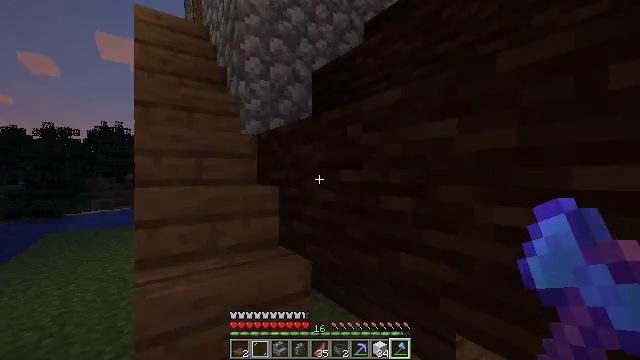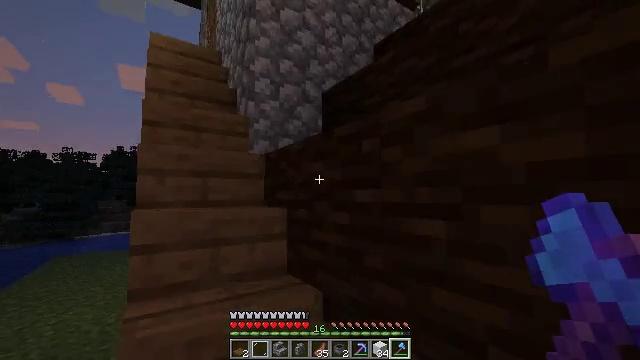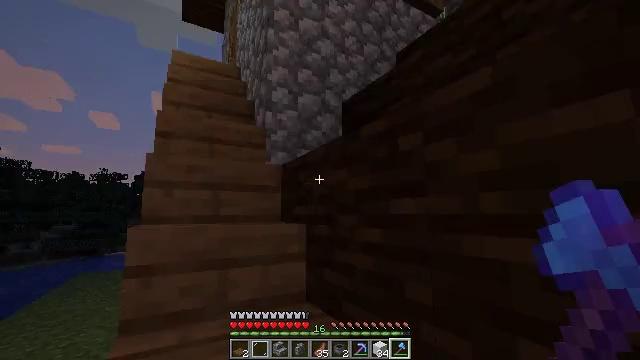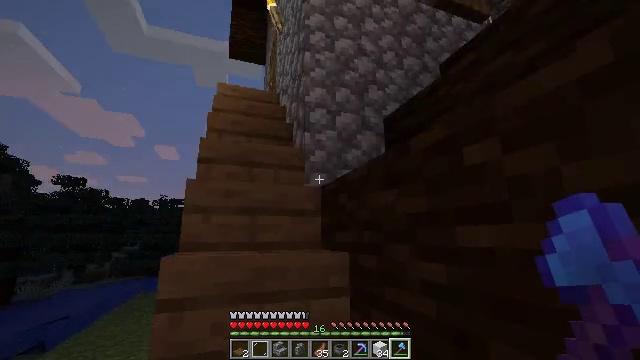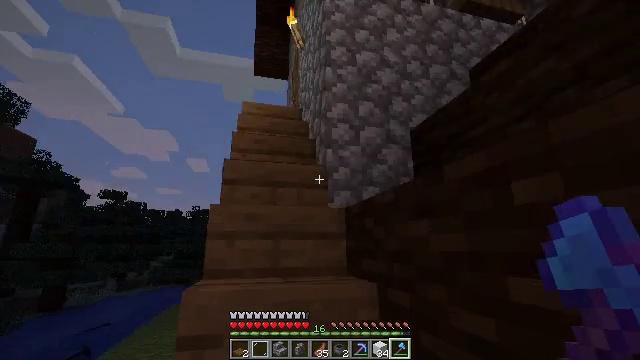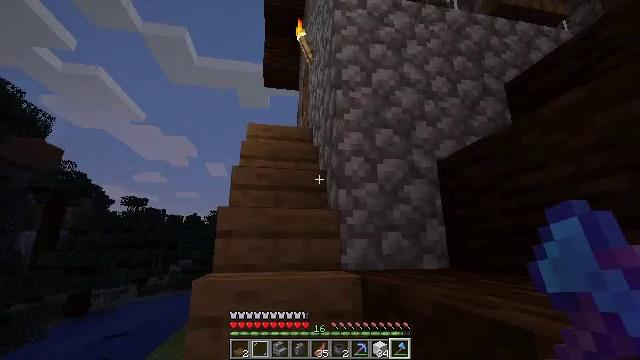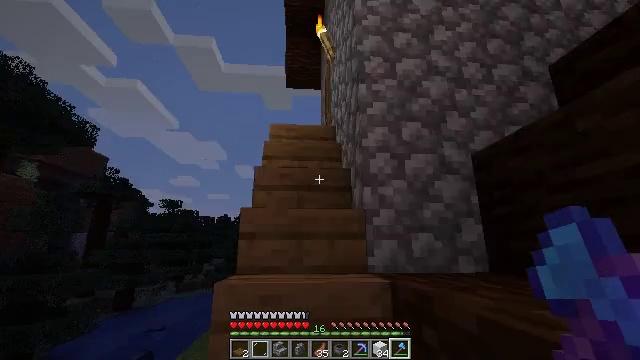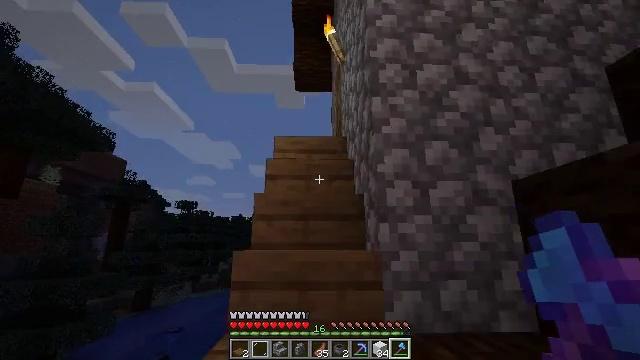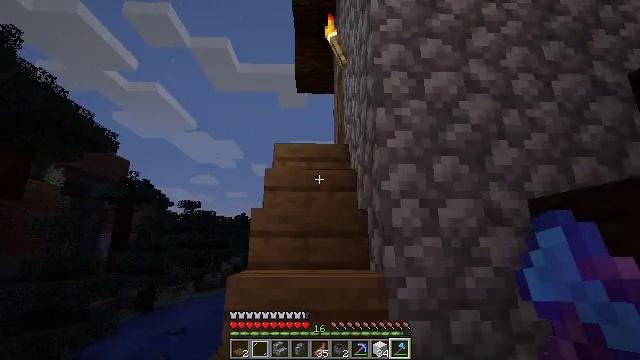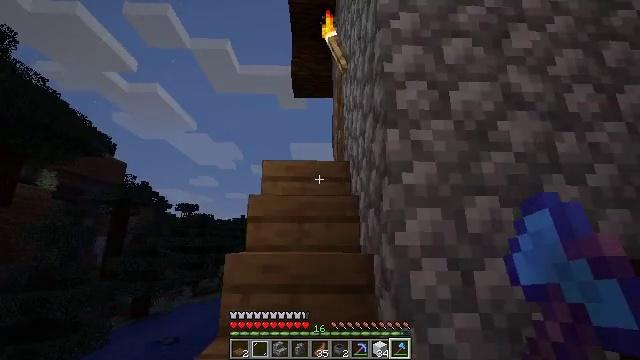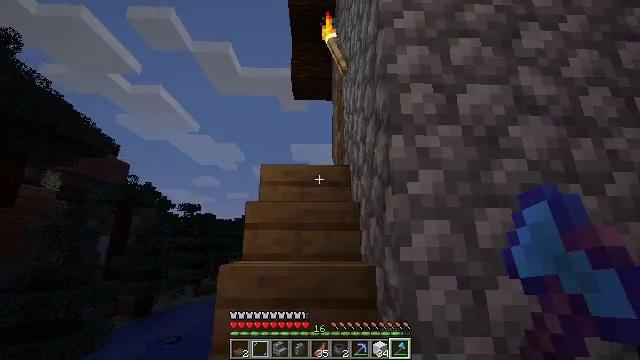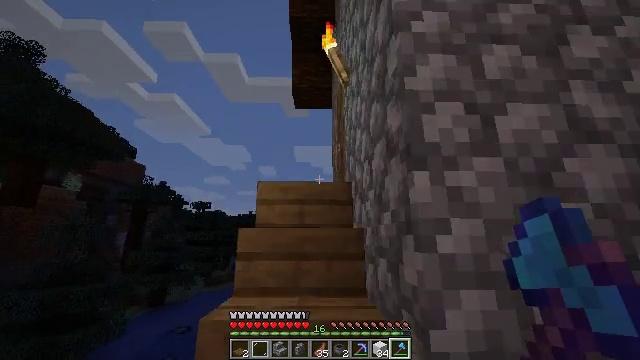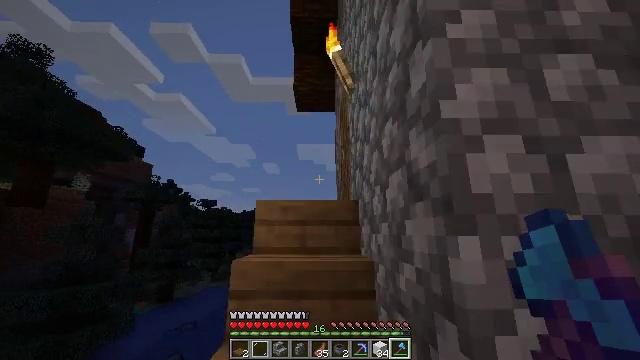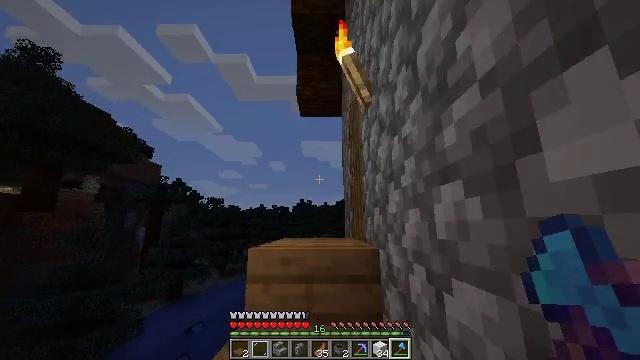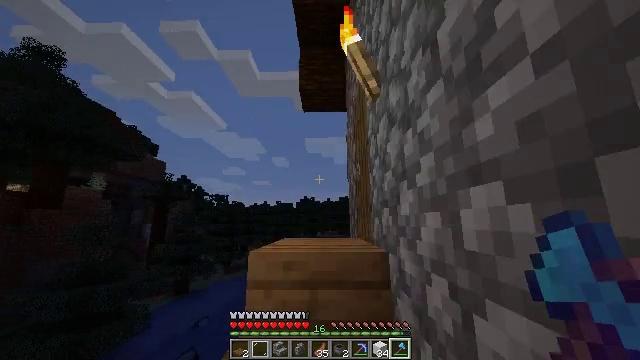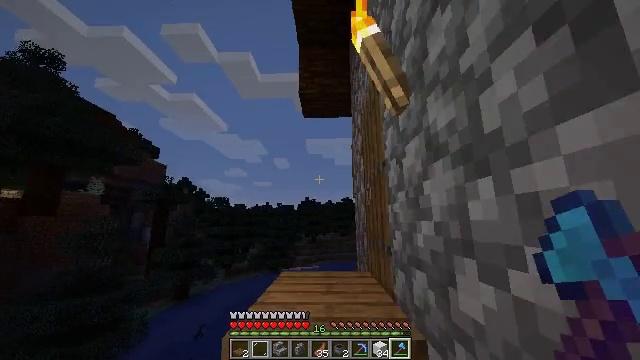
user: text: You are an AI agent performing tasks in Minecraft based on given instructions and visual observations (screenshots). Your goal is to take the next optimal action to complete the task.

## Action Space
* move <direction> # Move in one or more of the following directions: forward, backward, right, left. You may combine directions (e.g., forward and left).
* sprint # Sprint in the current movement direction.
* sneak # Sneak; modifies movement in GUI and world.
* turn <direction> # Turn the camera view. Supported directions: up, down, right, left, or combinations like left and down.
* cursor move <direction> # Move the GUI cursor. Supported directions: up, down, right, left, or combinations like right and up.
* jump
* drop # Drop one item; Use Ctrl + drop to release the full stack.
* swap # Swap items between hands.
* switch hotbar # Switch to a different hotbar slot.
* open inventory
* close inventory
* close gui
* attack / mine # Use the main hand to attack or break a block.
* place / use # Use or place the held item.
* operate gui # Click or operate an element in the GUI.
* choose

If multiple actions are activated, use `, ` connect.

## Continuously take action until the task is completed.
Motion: motion action
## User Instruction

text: Destroy the purple bed to collect it.
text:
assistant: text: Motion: move forward, turn left and up
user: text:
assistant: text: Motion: move forward, turn left and up
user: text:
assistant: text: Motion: move forward, turn left and up
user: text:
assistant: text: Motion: move forward, turn left and up, jump
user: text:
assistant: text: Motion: move forward, turn left, jump
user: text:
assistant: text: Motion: move forward, turn left, jump
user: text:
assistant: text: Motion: move forward, turn left, jump
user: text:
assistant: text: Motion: move forward, jump
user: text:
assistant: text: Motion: move forward, sprint
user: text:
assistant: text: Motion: move forward, sprint
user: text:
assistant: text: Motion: move forward, sprint
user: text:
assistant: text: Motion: move forward, sprint
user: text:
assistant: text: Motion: move forward, sprint, turn left and down
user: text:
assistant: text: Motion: move forward, turn down
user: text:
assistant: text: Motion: move forward
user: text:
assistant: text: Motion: move forward, sprint
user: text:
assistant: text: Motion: move forward, sprint
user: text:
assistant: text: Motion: move forward, sprint, turn down
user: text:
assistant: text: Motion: move forward, sprint, turn right and down
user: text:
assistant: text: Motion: move forward, turn right and down
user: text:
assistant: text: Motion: turn right and down
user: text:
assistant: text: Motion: turn right and down
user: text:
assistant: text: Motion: turn right and down
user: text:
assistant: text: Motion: turn right and down
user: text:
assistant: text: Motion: turn right and down
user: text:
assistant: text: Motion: turn right and down
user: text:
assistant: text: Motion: turn right and down
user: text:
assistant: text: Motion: use / place
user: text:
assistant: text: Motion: use / place
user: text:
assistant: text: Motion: use / place